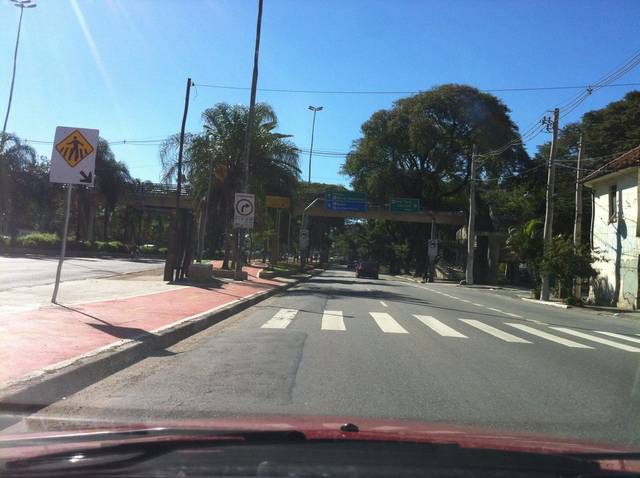
Region: Brazil
Coordinates: -23.522, -46.63